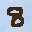
Label: 8